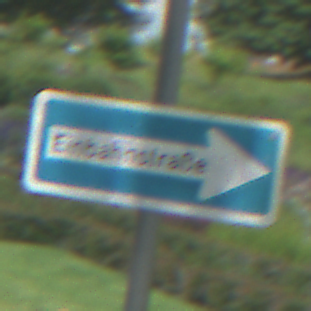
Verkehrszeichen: EinbahnstrasseRechtsweisend
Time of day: Midday
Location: Outdoor (Nature)
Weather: PartlyCloudy
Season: NotSpecified
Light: Natural